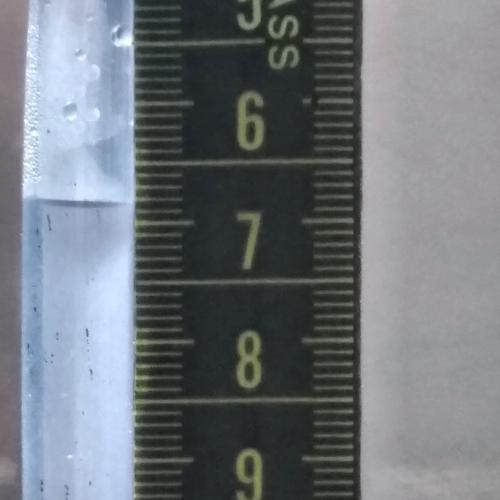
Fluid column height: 6.8 cm